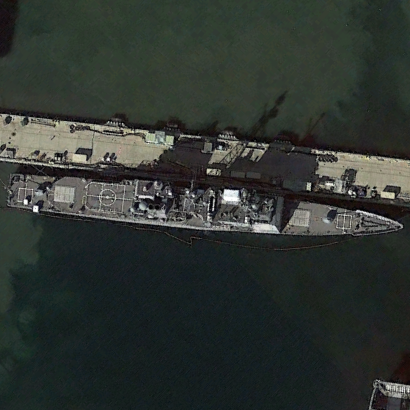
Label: cruiser